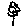
Label: flower